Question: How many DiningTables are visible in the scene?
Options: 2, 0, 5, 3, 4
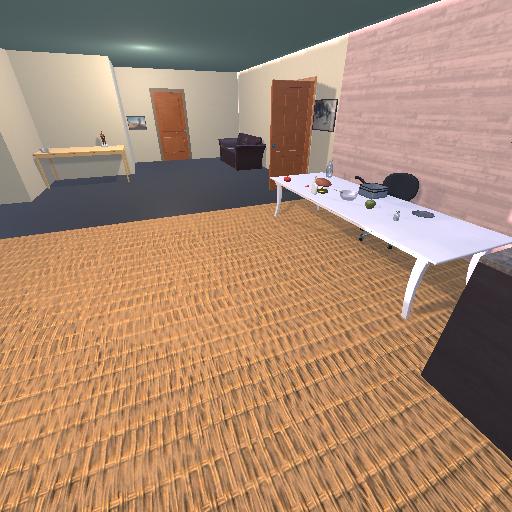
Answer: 2